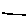
Label: line